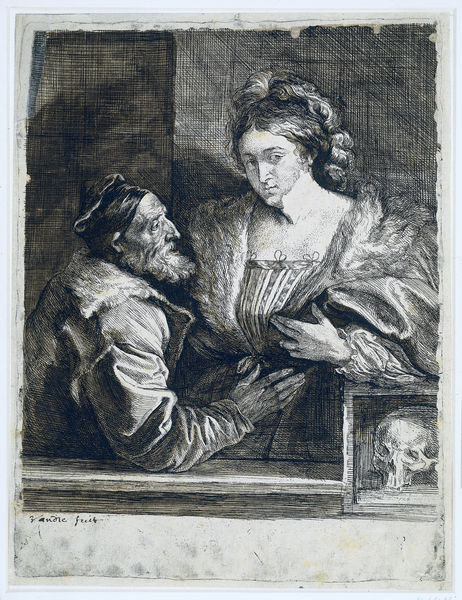
Titel: Portret van Titiaan en zijn maitresse
Künstler: Anthony van Dyck
Standort: Amsterdam
Institution: Rijksmuseum
Schlagwörter: homme, nature morte, femme, tableau, fourrure, habits, regard, squelette, crane, vande